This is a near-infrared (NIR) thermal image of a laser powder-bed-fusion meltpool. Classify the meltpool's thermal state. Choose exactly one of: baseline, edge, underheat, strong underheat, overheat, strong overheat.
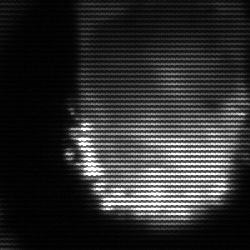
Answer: baseline